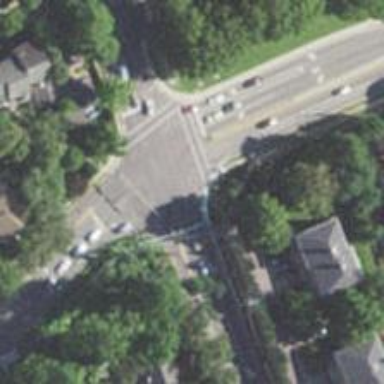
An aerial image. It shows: Marked road crossing.